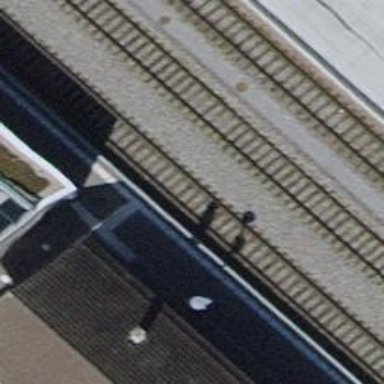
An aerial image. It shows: Railway stop with public transport stop position.